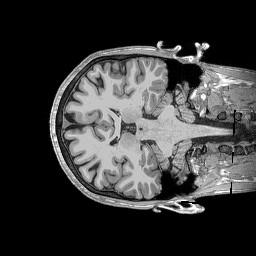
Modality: T1w
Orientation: axial
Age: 26
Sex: male